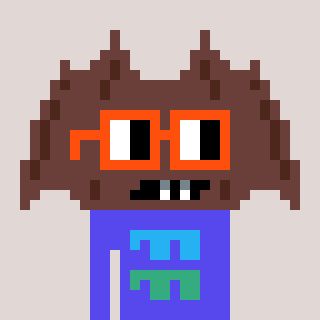
a pixel art character with square orange glasses, a bat-shaped head and a computerblue-colored body on a warm background